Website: bh-photo
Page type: store-pickup
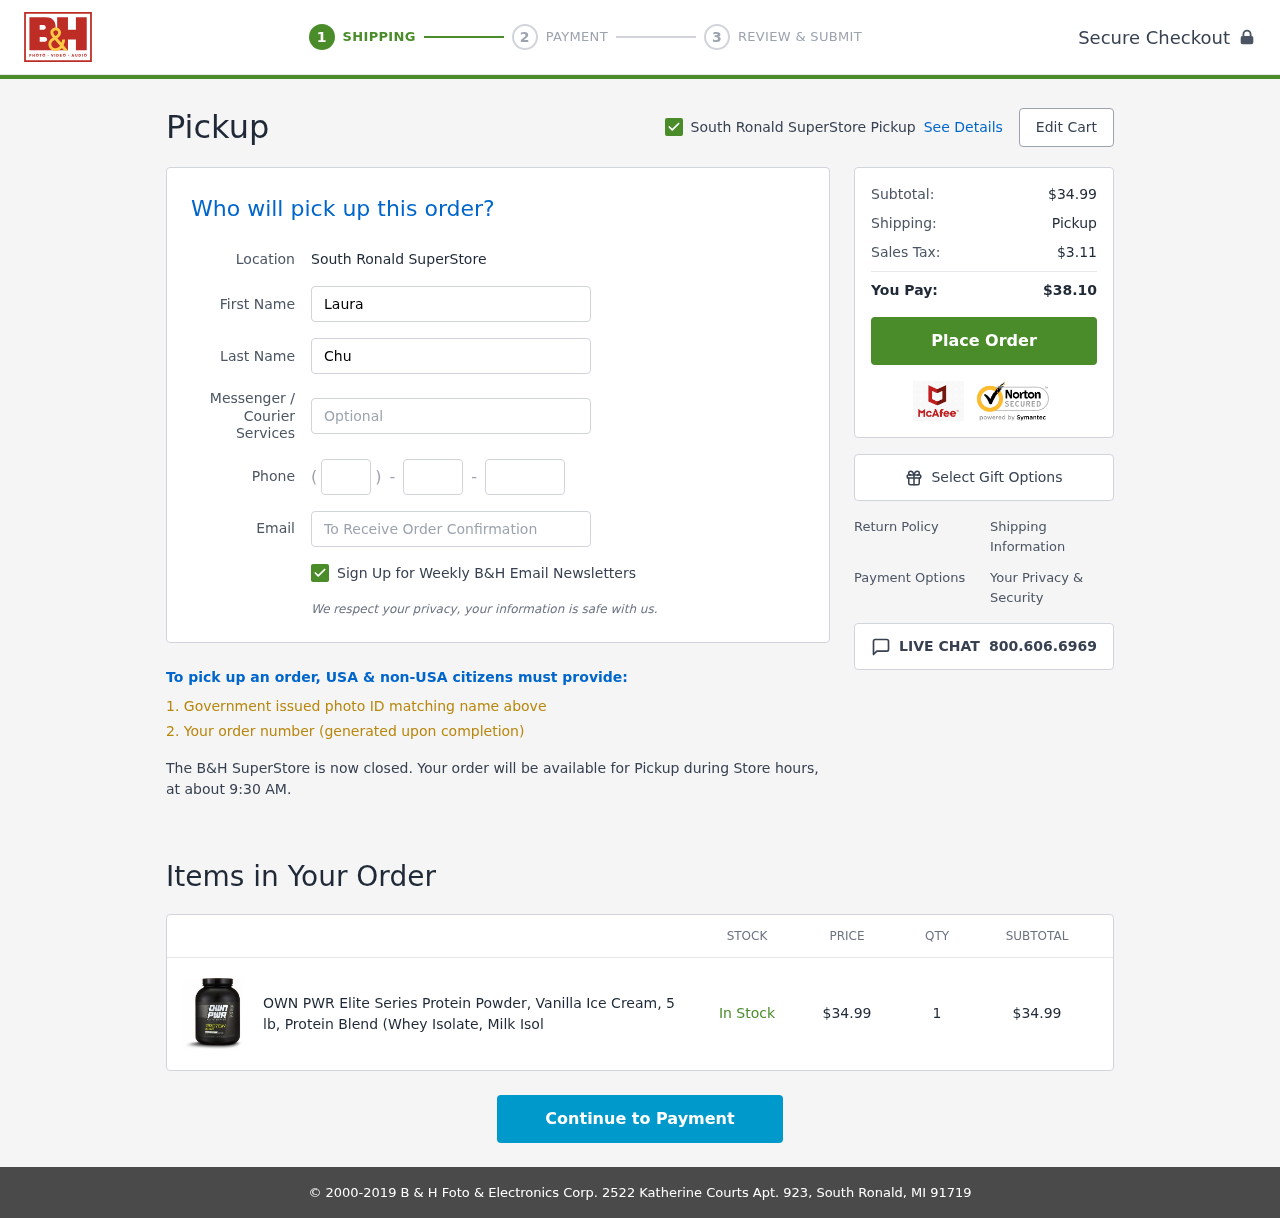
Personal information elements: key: PII_EMAIL
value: laura.chung@yahoo.com
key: PII_FIRSTNAME
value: Laura
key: PII_LASTNAME
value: Chung
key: PII_LOCATION1_CITY
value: South Ronald SuperStore Pickup
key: PII_LOCATION1_CITY
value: South Ronald SuperStore
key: PII_PHONE_AREA
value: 850
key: PII_PHONE_PREFIX
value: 758
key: PII_PHONE_SUFFIX
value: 4418
Product elements: key: PRODUCT1_NAME
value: OWN PWR Elite Series Protein Powder, Vanilla Ice Cream, 5 lb, Protein Blend (Whey Isolate, Milk Isol
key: PRODUCT1_PRICE
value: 34.99
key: PRODUCT1_QUANTITY
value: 1
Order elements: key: ORDER_SUBTOTAL
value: $34.99
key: ORDER_TAX
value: $3.11
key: ORDER_TOTAL
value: $38.10